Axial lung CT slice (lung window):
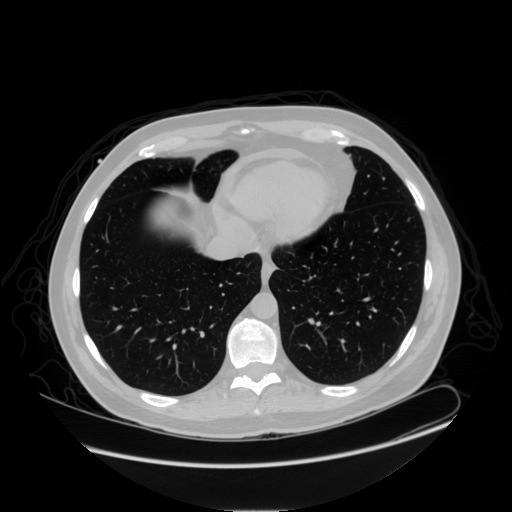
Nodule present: no